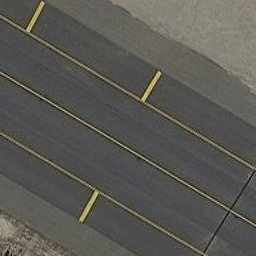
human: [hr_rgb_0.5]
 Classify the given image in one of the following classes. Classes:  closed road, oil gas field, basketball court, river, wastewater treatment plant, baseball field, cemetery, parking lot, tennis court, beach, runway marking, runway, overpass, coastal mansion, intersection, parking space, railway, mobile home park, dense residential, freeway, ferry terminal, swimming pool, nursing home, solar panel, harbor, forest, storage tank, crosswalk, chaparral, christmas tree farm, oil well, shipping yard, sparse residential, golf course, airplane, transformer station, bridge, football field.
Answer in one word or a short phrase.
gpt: runway marking